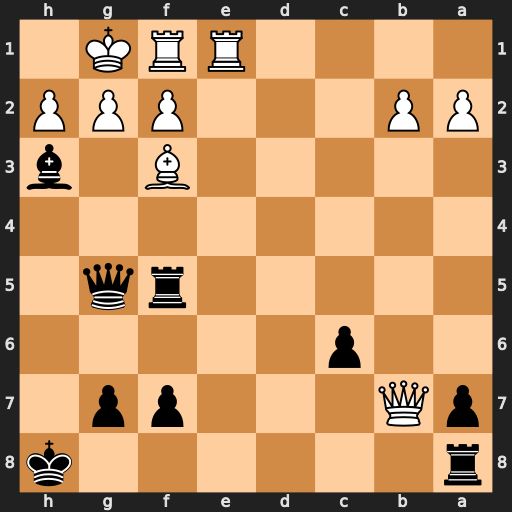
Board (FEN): r6k/pQ3pp1/2p5/5rq1/8/5B1b/PP3PPP/4RRK1
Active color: b
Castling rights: -
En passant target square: -
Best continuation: Rxf3 Qxa8+ Kh7 g3 Qd5 Qh8+ Kxh8